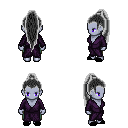
a pixel art fantasy rpg character, female body template, dark elf, purple skin, purple robe, teal pants, gray extra-long topknot hairstyle, black slippers, four views (front, back, left, right), 2x2 character sprite sheet, small pixel art, hard edges, no anti-aliasing